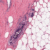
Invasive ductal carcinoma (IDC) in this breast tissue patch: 0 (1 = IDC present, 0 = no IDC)